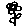
Label: flower